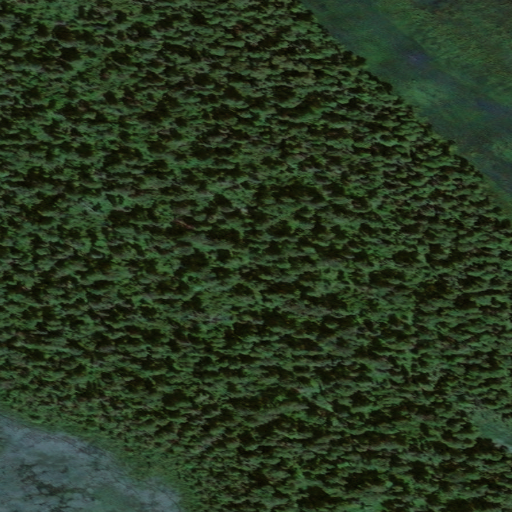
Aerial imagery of plain(s) in Alaska named Bachatna Flats containing only unknown